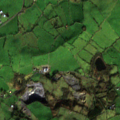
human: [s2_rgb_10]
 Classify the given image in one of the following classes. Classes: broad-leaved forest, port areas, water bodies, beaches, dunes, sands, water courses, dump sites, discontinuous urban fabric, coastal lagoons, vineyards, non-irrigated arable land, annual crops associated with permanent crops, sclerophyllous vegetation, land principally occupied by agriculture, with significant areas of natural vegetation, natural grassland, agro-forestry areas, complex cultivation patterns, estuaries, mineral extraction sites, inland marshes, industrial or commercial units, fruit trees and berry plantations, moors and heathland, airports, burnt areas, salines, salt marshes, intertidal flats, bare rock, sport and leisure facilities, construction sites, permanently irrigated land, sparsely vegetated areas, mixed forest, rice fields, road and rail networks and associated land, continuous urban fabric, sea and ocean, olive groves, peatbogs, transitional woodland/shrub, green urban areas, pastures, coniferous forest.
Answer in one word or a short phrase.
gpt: pastures